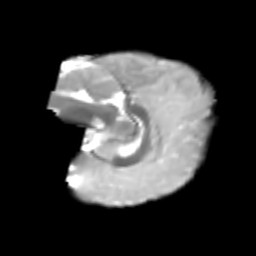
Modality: T2w
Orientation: sagittal
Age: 7
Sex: male
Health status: healthy